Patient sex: F
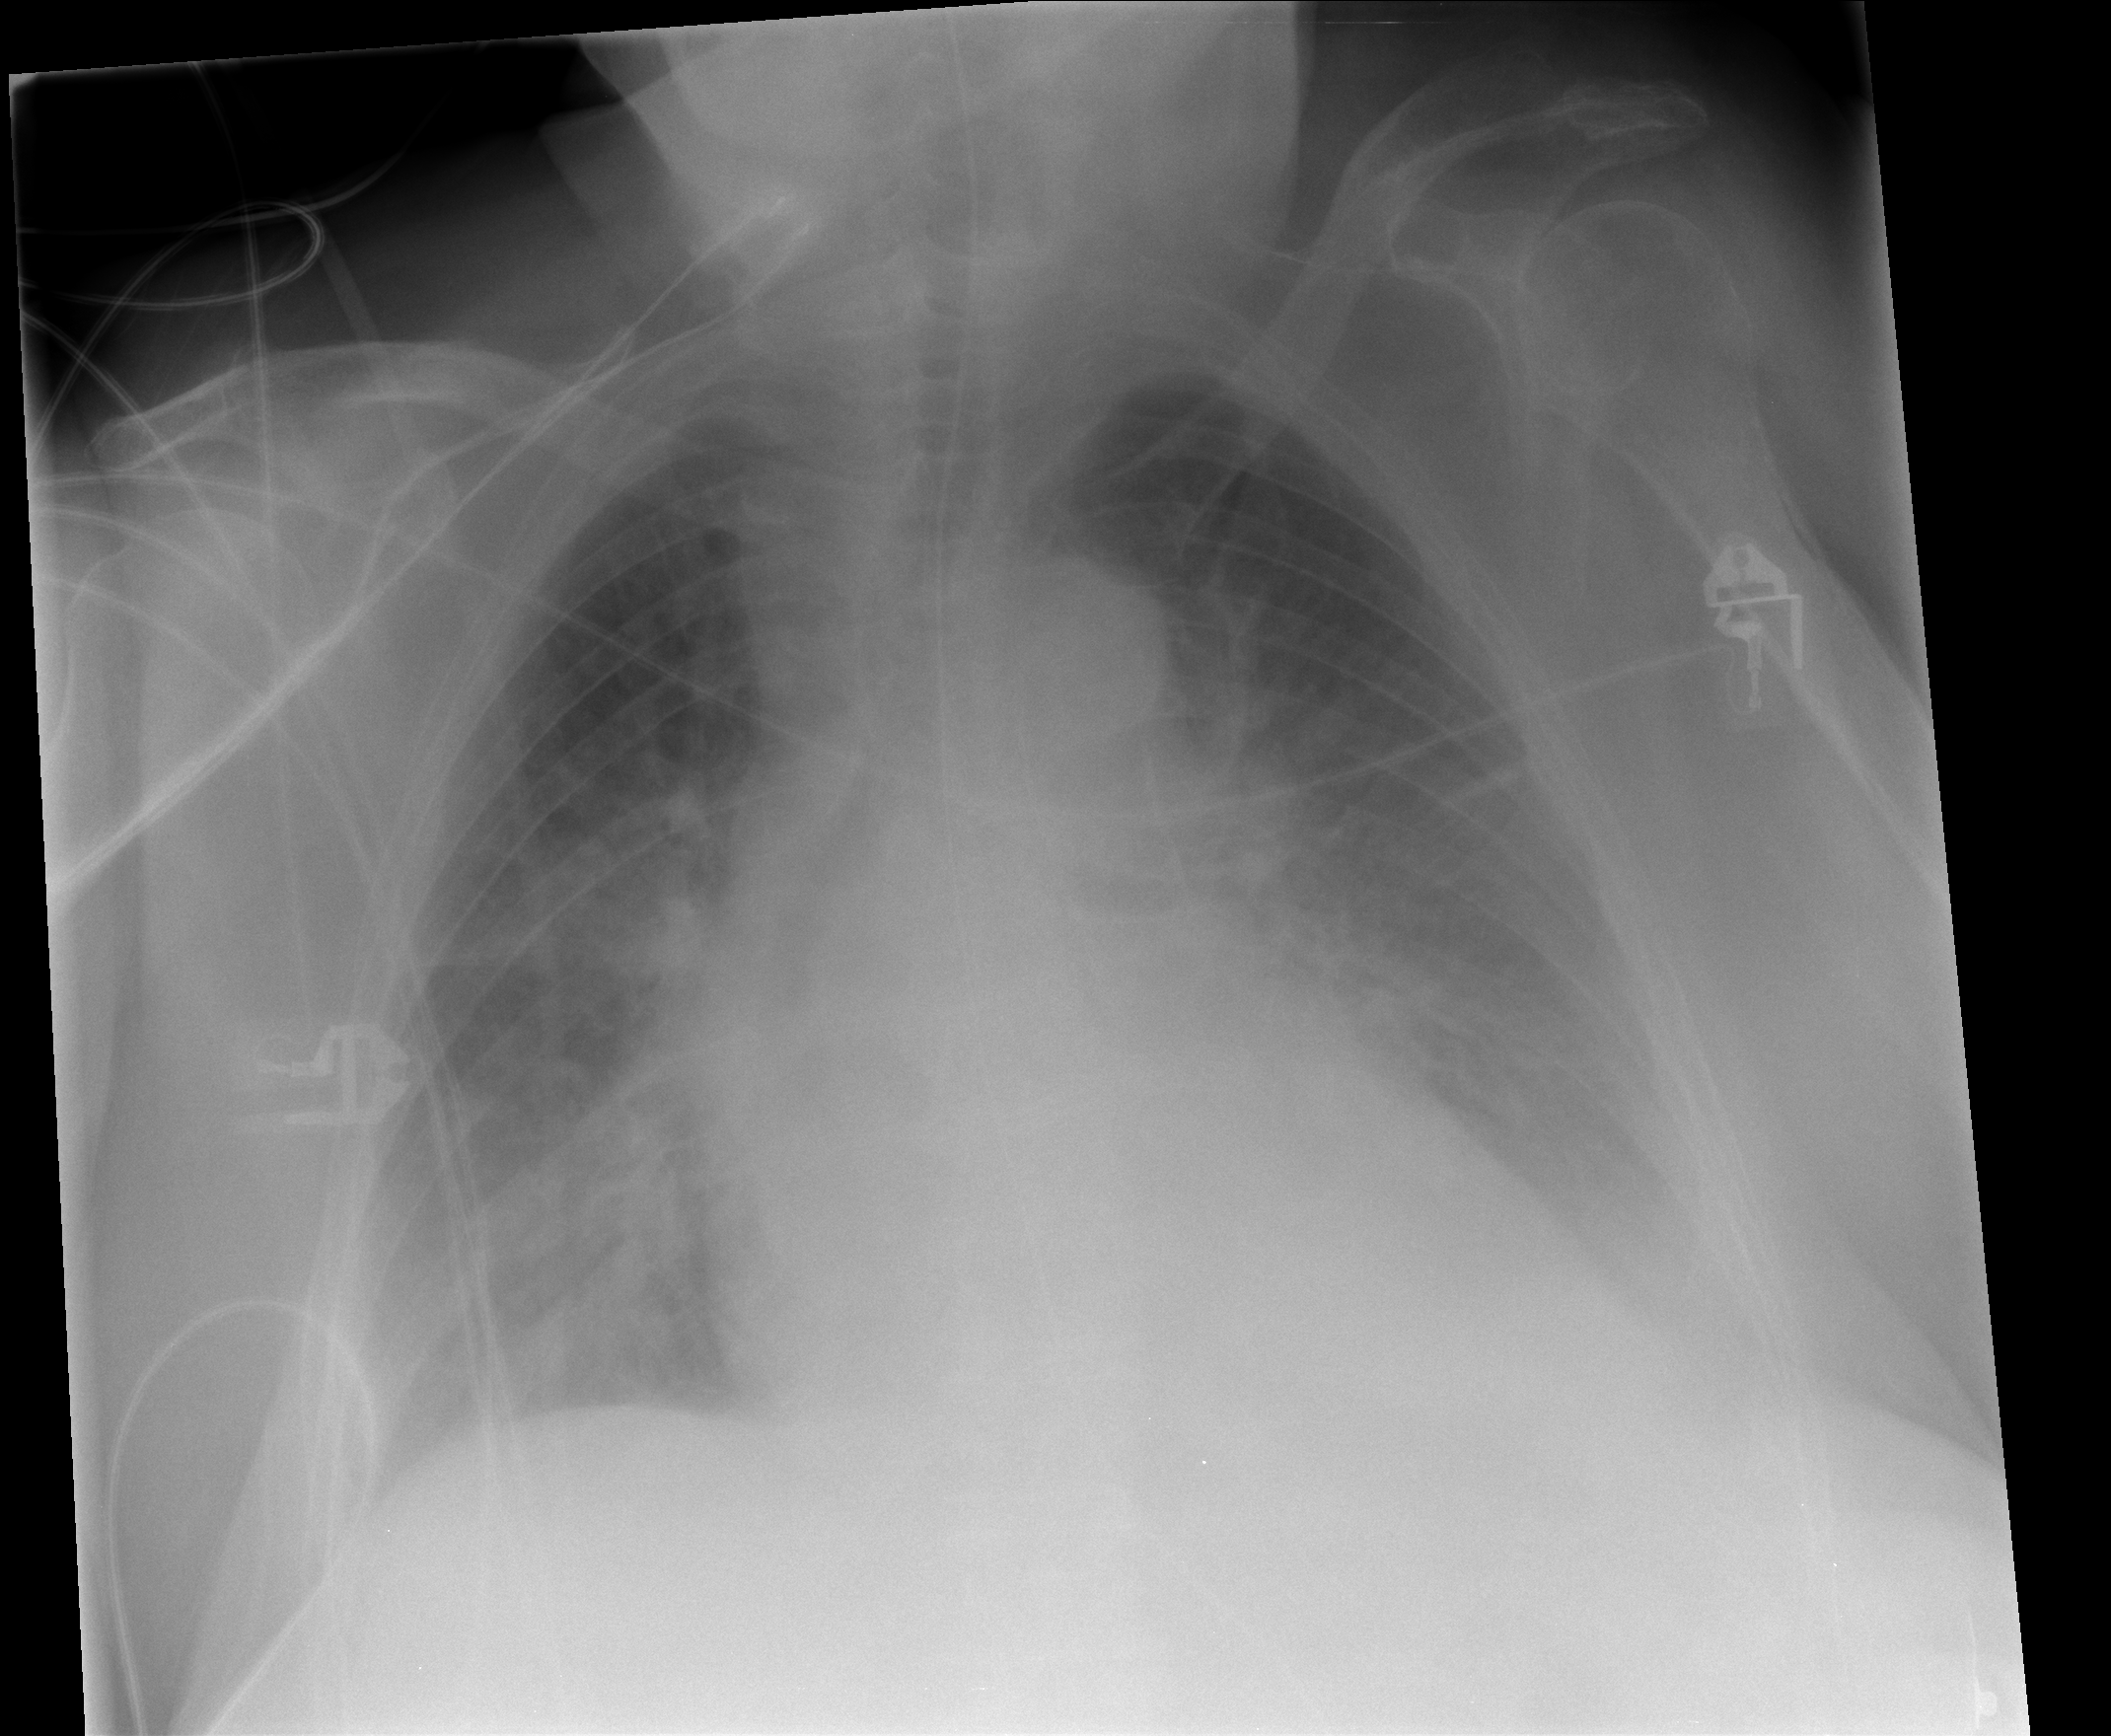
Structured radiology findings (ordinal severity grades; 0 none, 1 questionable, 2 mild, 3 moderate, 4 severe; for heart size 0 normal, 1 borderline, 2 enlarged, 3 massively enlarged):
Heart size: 2
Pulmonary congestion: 2
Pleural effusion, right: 0
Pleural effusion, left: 2
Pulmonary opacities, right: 3
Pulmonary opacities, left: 2
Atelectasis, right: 2
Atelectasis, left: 2